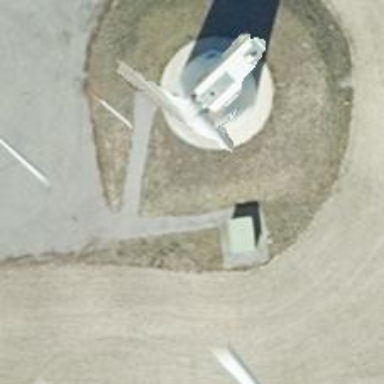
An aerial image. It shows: Wind generator powered by horizontal axis wind turbine.